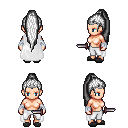
a pixel art fantasy rpg character, female body template, human, light skin, white cape, white pants, white extra-long topknot hairstyle, silver tiara, white cloth bandages, gray slippers, dagger, four views (front, back, left, right), 2x2 character sprite sheet, small pixel art, hard edges, no anti-aliasing